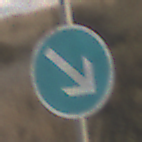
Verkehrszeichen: VorgeschriebeneVorbeifahrtRechts
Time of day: SunriseSunset
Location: Outdoor (RoadRail)
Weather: PartlyCloudy
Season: NotSpecified
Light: Natural